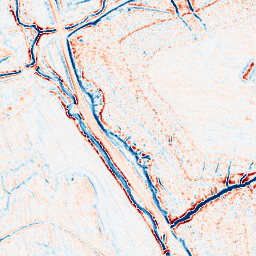
Category: edge_preserving
Decomposition family: bilateral
Decomposition parameters: d: 9
sigma_color: 25
sigma_space: 150
Upsampling method: sinc_blackman
Upsampling parameters: scale: 4
kernel_size: 16
Upsampling scale: 4